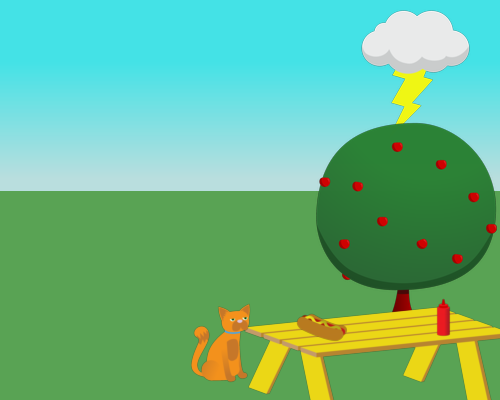
medium lighting cloud on left below is a small apple tree on right a yellow bench on it is a ketchup on right and hot dog on left and on left  sits a cat touching a bit the yellow bench